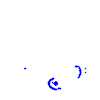
Particle: proton